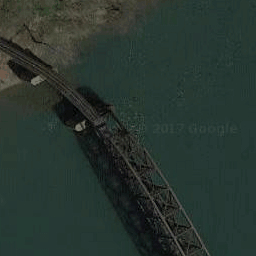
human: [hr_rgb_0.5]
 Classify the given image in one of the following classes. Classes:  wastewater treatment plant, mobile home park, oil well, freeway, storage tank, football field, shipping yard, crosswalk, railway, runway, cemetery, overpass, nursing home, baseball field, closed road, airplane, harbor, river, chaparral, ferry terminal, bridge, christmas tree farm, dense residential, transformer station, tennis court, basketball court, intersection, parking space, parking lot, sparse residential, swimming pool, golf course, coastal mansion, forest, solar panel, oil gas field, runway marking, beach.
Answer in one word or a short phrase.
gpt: bridge